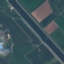
Label: River